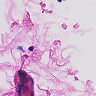
Metastatic tissue present: no